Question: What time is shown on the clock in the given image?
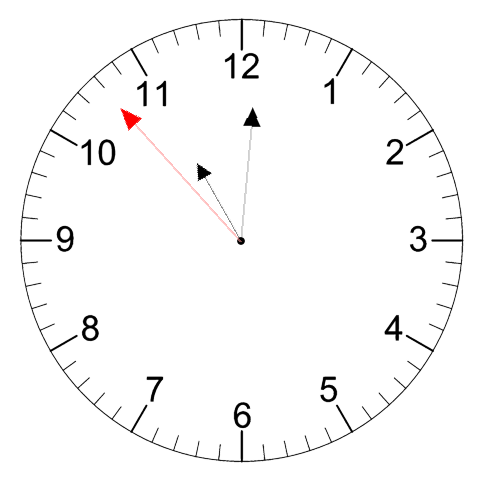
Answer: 11:00:53